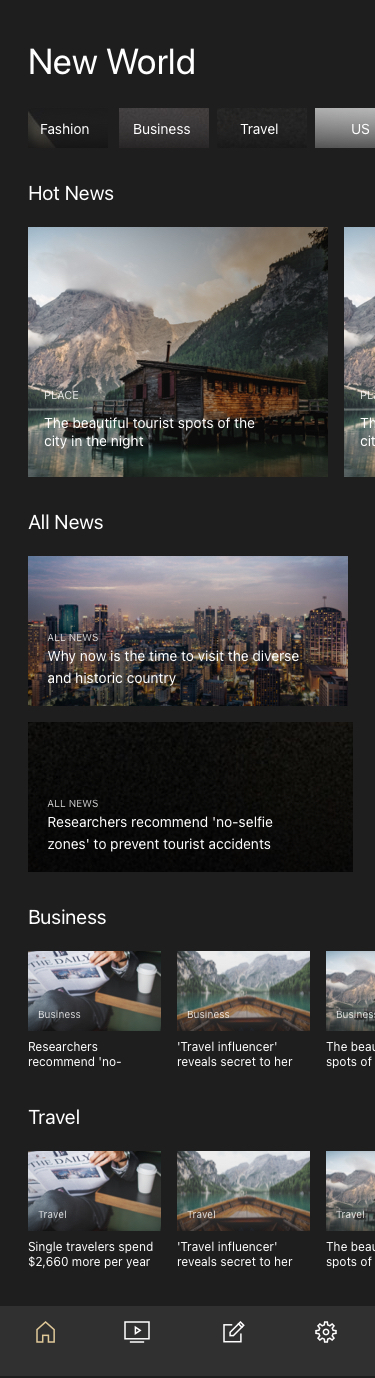
Text in this UI design:
New World
Why now is the time to visit the diverse
and historic country
ALL NEWS
Researchers recommend 'no-selfie
zones' to prevent tourist accidents
ALL NEWS
PLACE
The beautiful tourist spots of the
city in the night
PLACE
The beautiful tourist spots of the
city in the night
Hot News
All News
Business
Business
Business
Business
Researchers
recommend 'no-
'Travel influencer'
reveals secret to her
The beautiful tourist
spots of the city in...
Travel
Travel
Travel
Travel
Single travelers spend
$2,660 more per year
'Travel influencer'
reveals secret to her
The beautiful tourist
spots of the city in...
Fashion
Business
Travel
US